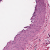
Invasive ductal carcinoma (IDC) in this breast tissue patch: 0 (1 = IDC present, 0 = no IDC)